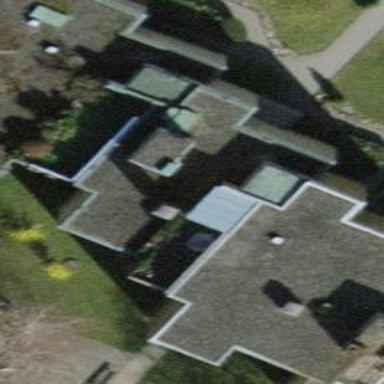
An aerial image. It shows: Flat-roofed building.